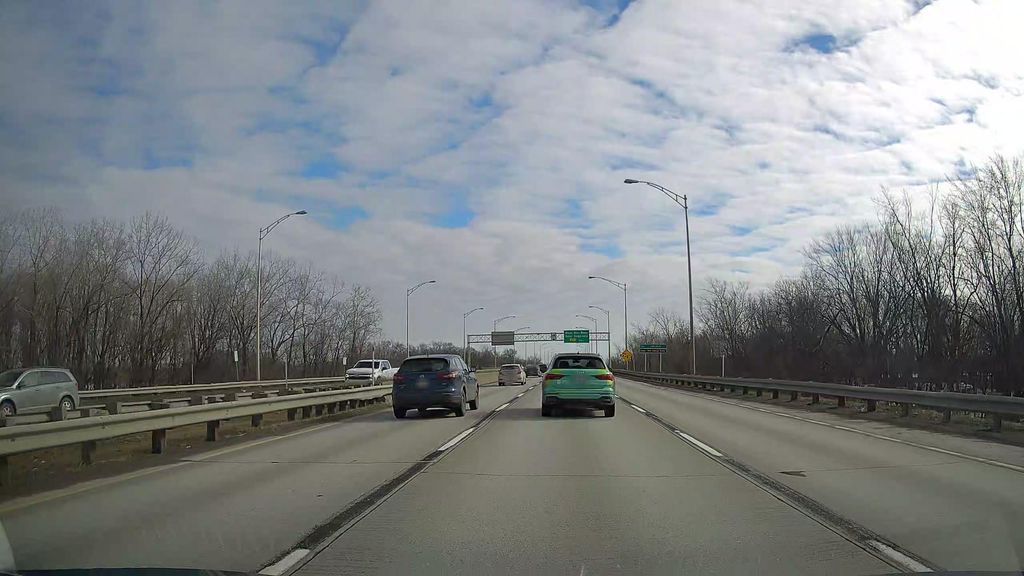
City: montreal